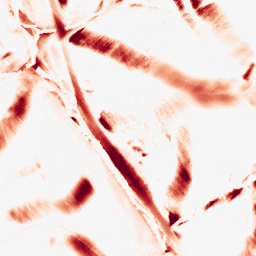
Category: morphological
Decomposition family: morphological_diamond
Decomposition parameters: operation: opening
radius: 20
Upsampling method: edge_directed
Upsampling parameters: scale: 4
Upsampling scale: 4